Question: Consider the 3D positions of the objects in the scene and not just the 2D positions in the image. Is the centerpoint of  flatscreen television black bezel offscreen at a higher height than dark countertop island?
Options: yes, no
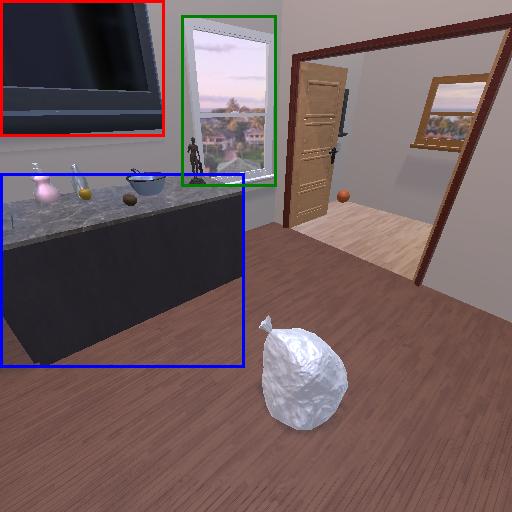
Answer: yes